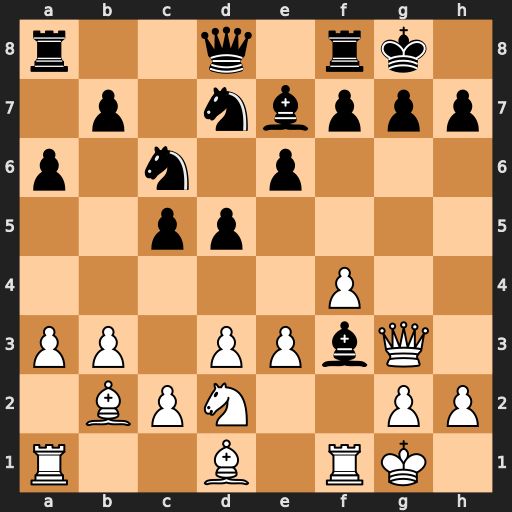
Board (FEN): r2q1rk1/1p1nbppp/p1n1p3/2pp4/5P2/PP1PPbQ1/1BPN2PP/R2B1RK1
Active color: w
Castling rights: -
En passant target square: -
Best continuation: Qxg7#